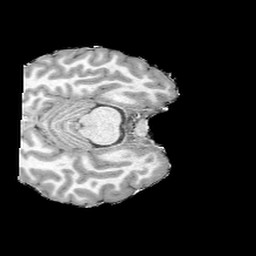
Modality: UNIT1
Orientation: axial